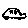
Label: car